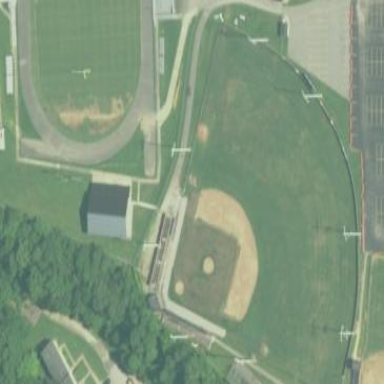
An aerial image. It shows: Baseball pitch for leisure land activities.